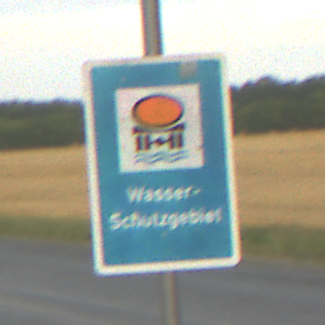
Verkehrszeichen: Wasserschutzgebiet
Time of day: SunriseSunset
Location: Outdoor (RoadRail)
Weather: PartlyCloudy
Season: NotSpecified
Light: Natural